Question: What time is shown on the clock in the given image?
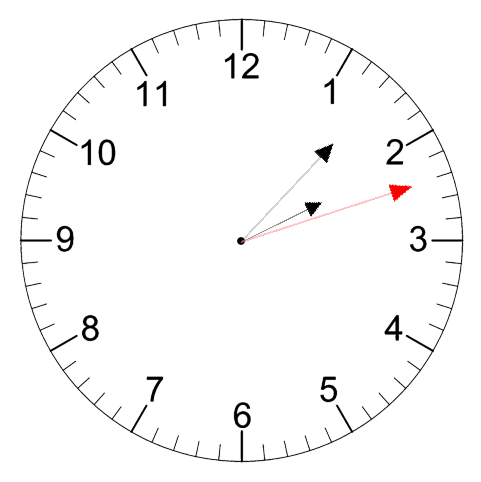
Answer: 02:07:12